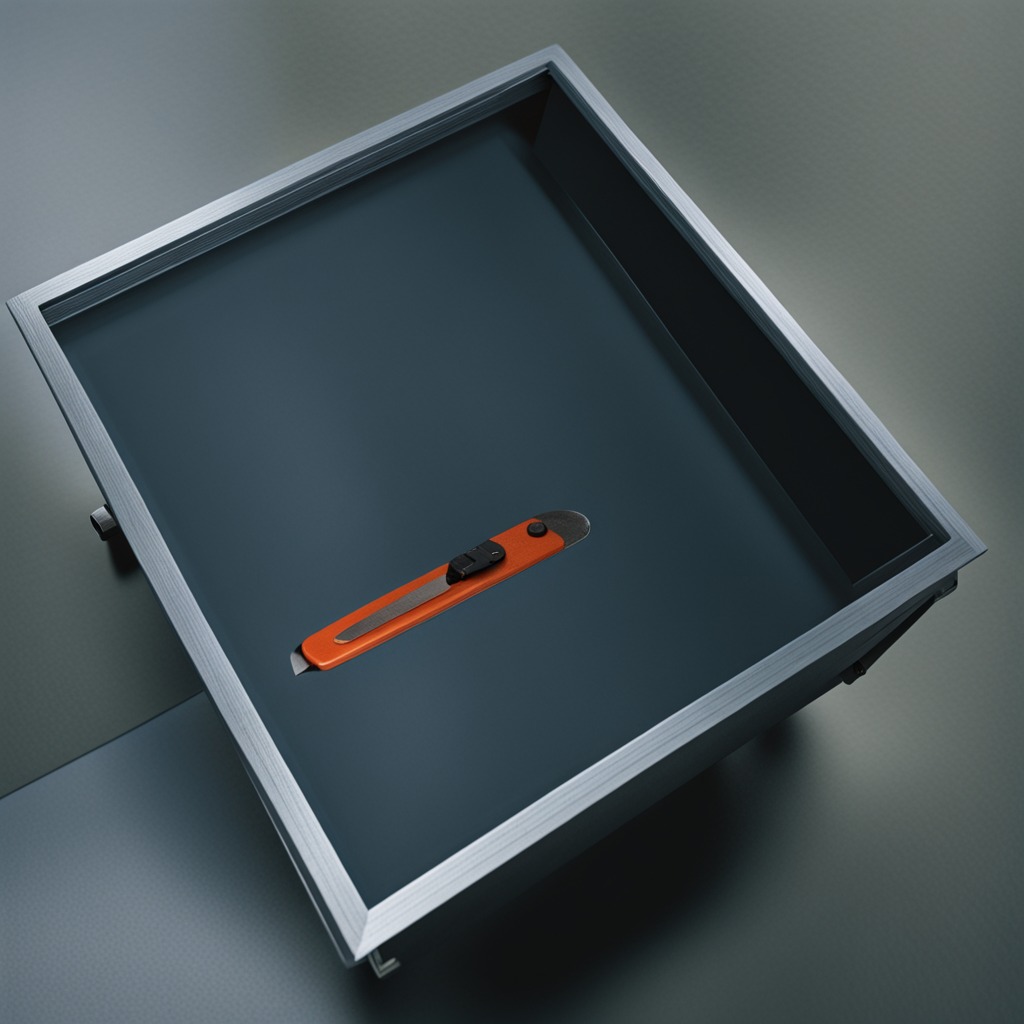
A utility knife lying on a toolbox surface in an airplane hangar workshop 8K